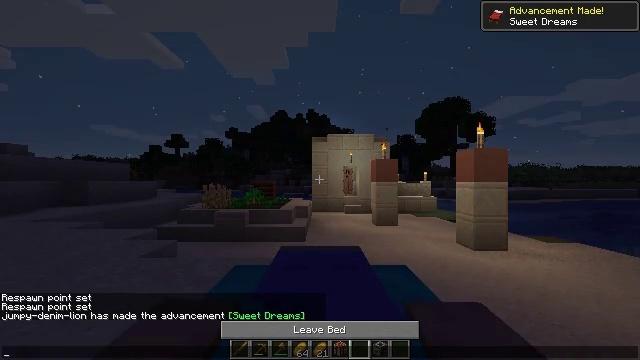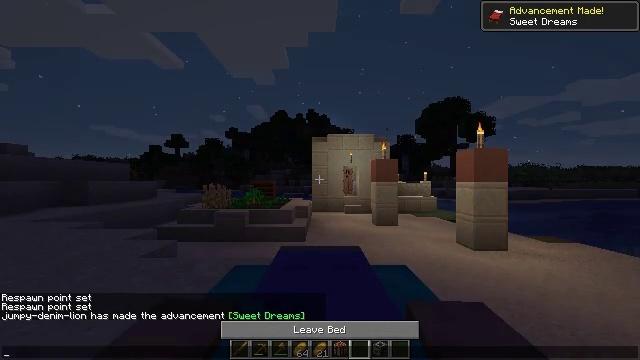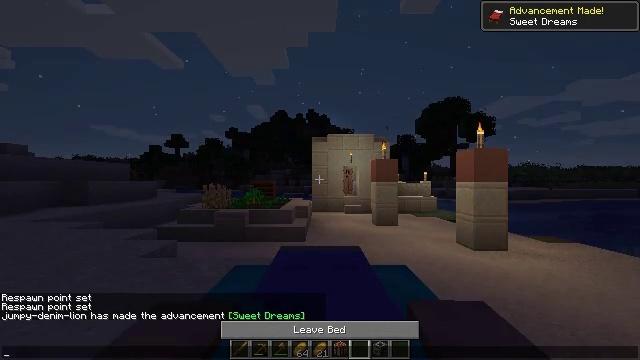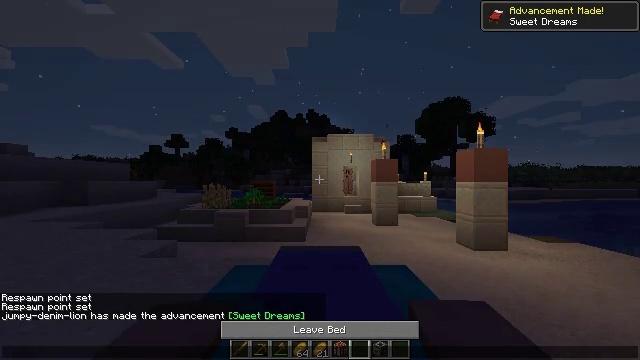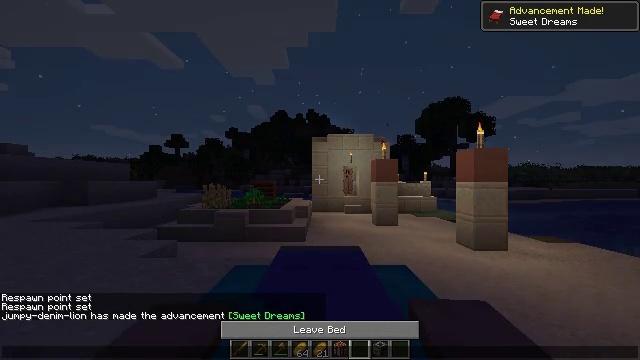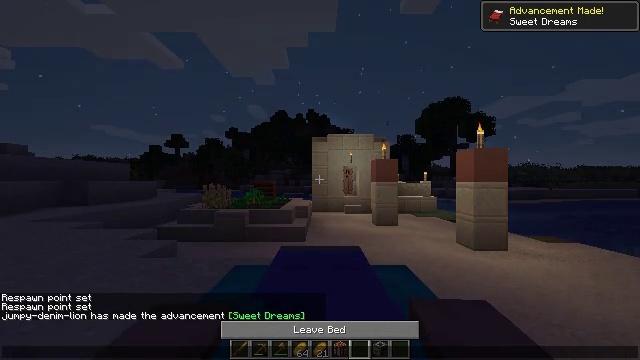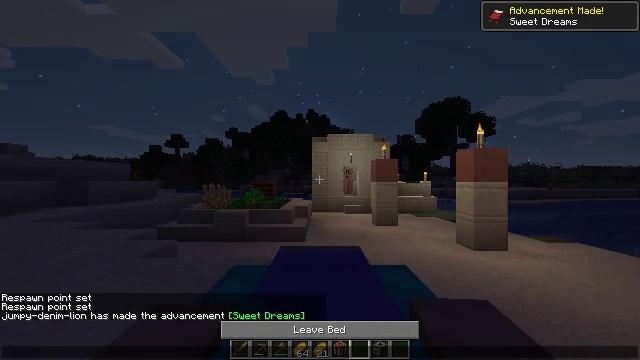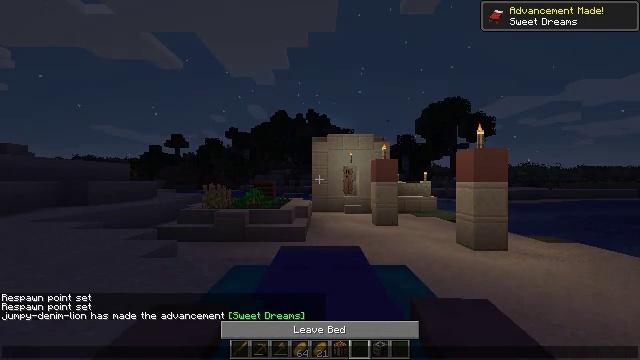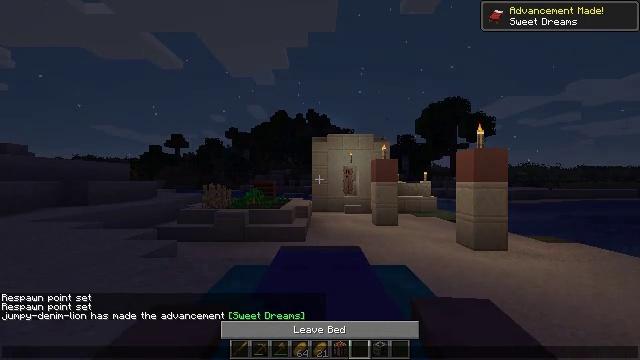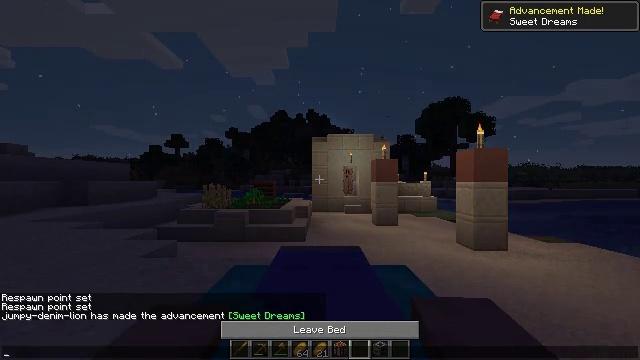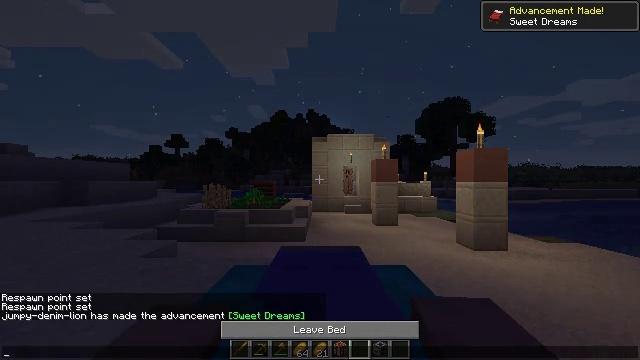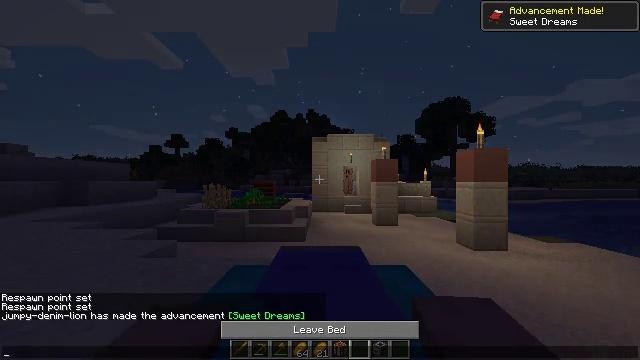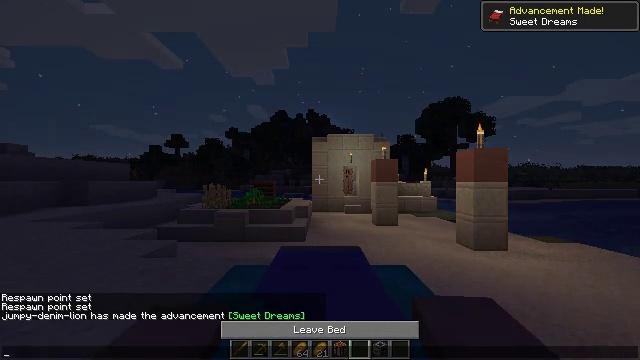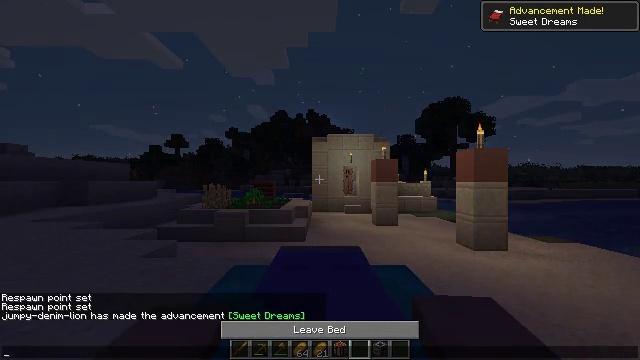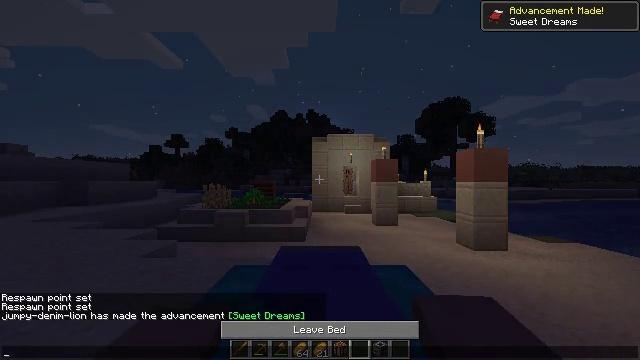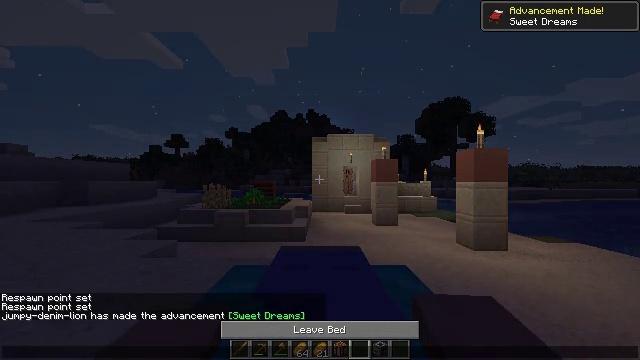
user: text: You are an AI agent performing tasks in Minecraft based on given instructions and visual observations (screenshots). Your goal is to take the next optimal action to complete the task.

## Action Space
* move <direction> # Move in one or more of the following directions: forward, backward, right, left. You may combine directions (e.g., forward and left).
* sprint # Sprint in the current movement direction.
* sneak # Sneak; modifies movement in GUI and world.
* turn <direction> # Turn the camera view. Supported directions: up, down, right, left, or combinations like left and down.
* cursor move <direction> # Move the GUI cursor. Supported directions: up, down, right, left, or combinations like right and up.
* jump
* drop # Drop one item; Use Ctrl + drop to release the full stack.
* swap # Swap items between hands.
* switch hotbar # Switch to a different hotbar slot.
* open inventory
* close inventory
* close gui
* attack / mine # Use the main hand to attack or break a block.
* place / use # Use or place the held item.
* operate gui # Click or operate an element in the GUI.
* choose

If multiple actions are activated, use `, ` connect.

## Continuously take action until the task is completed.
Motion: motion action
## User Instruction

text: Recycle the cyan bed from the house.
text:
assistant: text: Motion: no_op
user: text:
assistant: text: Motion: no_op
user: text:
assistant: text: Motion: no_op
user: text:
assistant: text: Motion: no_op
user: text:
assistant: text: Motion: no_op
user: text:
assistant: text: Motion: no_op
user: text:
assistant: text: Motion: no_op
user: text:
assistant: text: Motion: no_op
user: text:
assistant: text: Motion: no_op
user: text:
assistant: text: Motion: no_op
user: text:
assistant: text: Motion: no_op
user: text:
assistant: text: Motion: no_op
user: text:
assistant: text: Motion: no_op
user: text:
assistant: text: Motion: no_op
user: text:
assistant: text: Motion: no_op
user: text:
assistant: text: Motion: no_op
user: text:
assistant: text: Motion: no_op
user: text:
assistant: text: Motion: no_op
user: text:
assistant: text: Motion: no_op
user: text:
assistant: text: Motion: no_op
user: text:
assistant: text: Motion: no_op
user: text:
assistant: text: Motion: no_op
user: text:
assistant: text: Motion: no_op
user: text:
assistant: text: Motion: no_op
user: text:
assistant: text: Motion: no_op
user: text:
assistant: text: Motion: no_op
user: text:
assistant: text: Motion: no_op
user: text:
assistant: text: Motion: no_op
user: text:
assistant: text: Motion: no_op
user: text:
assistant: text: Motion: no_op